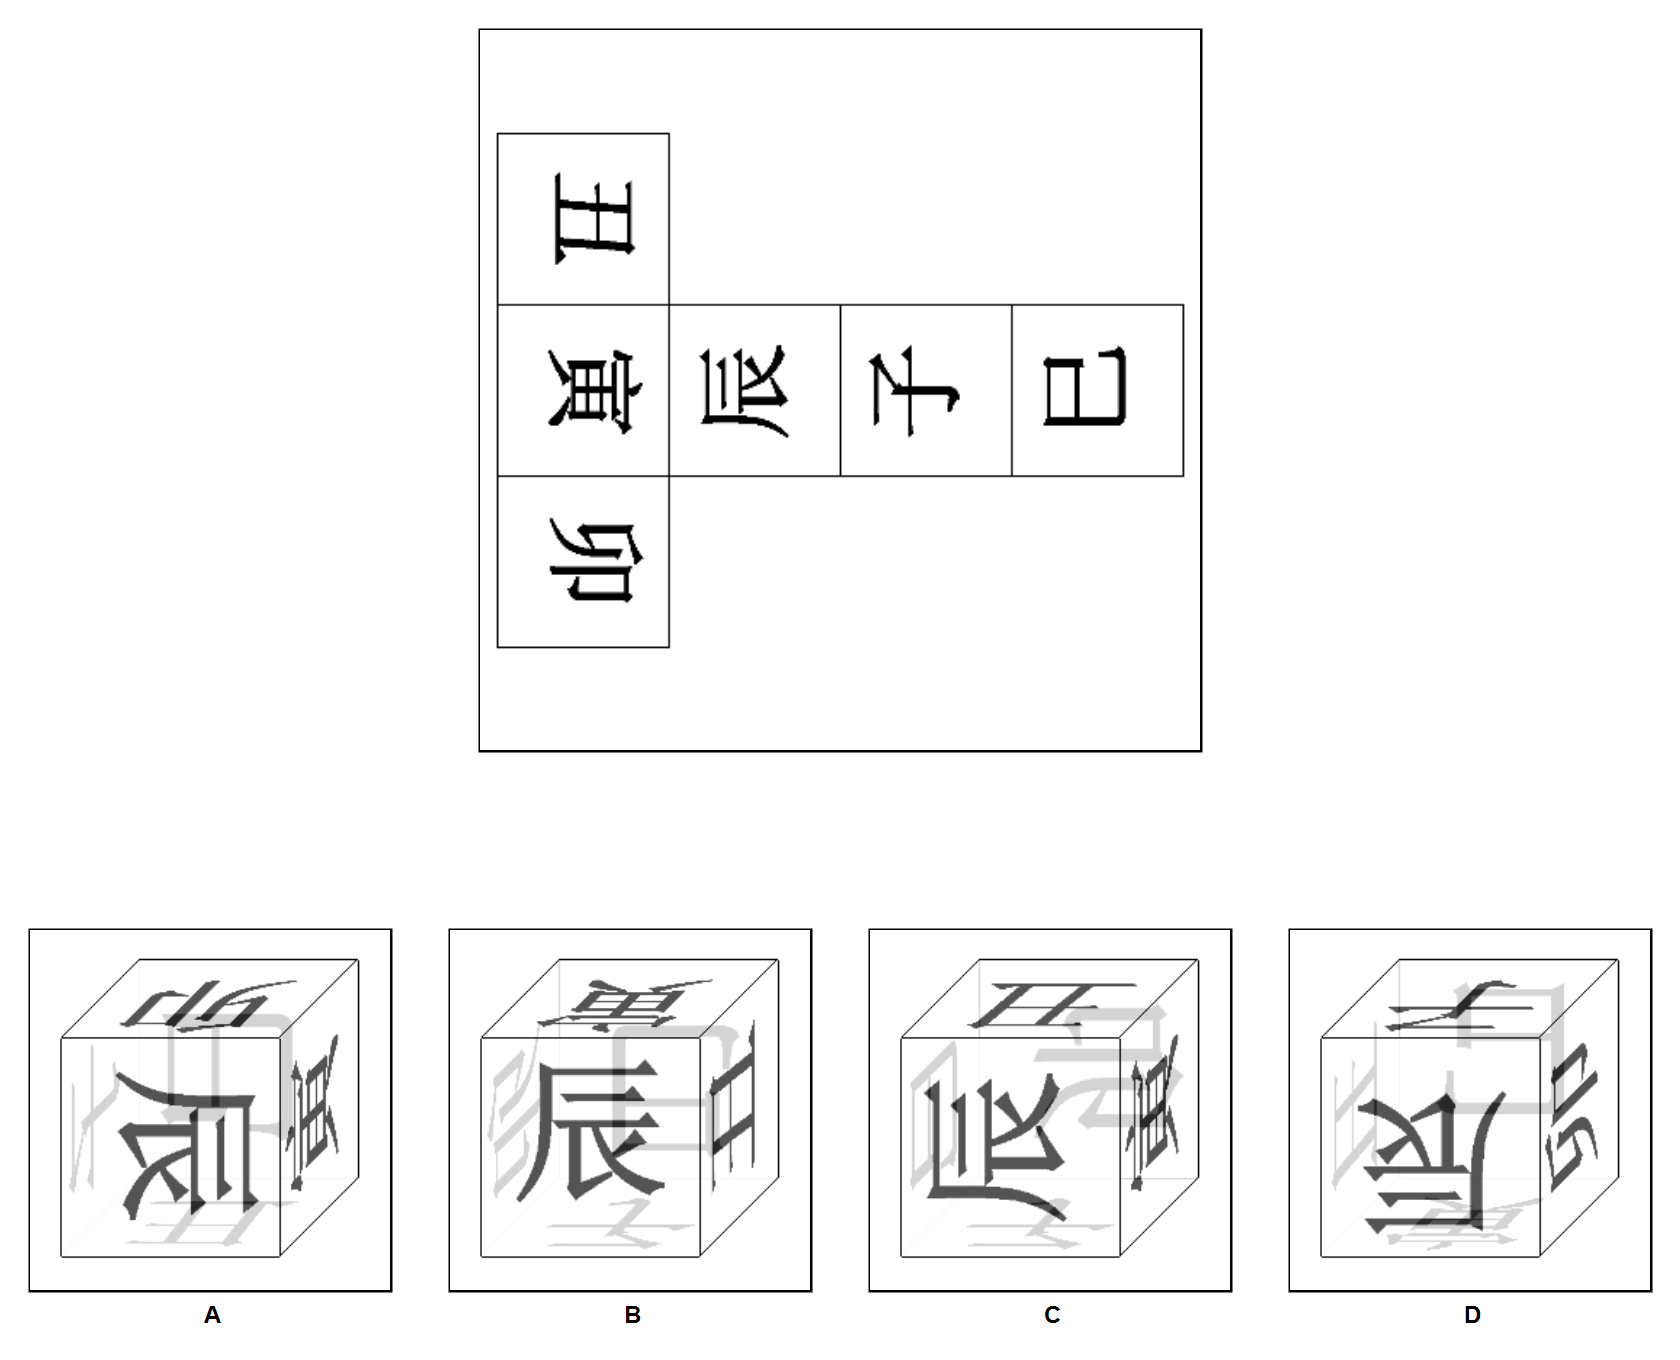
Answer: C